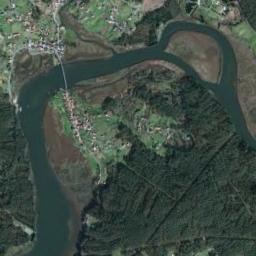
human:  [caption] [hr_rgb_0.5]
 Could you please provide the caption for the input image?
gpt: There are many trees around the river .

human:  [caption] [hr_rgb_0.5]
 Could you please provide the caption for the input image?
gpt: The deep blue river with a big channel bar is flanked by some residential areas and a forest is next to the river .

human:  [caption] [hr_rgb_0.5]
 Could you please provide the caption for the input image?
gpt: The river goes through bare land and green trees .

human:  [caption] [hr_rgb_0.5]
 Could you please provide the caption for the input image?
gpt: A turquoise blue river curved into two right angles, With small islands on the river and green and tan mixed ground on both sides .

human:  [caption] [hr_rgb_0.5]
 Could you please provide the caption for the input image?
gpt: There are many buildings and a green forest near the river .